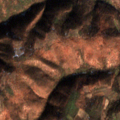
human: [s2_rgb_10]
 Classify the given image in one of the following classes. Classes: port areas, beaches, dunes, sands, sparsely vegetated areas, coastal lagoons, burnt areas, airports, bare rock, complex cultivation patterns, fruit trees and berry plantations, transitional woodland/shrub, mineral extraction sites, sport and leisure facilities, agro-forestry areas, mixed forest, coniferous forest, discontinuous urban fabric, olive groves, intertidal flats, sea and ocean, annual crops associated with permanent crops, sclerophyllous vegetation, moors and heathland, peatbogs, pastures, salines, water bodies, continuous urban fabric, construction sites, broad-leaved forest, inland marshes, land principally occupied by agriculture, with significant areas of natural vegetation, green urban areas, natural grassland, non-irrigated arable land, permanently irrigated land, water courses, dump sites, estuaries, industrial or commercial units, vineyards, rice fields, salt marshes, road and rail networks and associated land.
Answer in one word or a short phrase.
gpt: pastures, complex cultivation patterns, land principally occupied by agriculture, with significant areas of natural vegetation, broad-leaved forest, transitional woodland/shrub